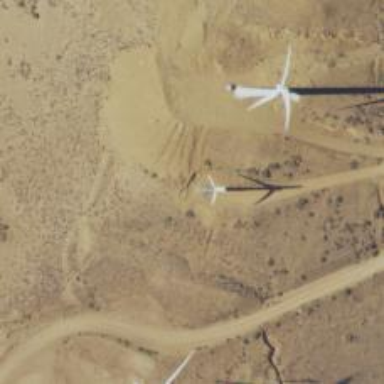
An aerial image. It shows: Wind generator using horizontal axis wind turbines.